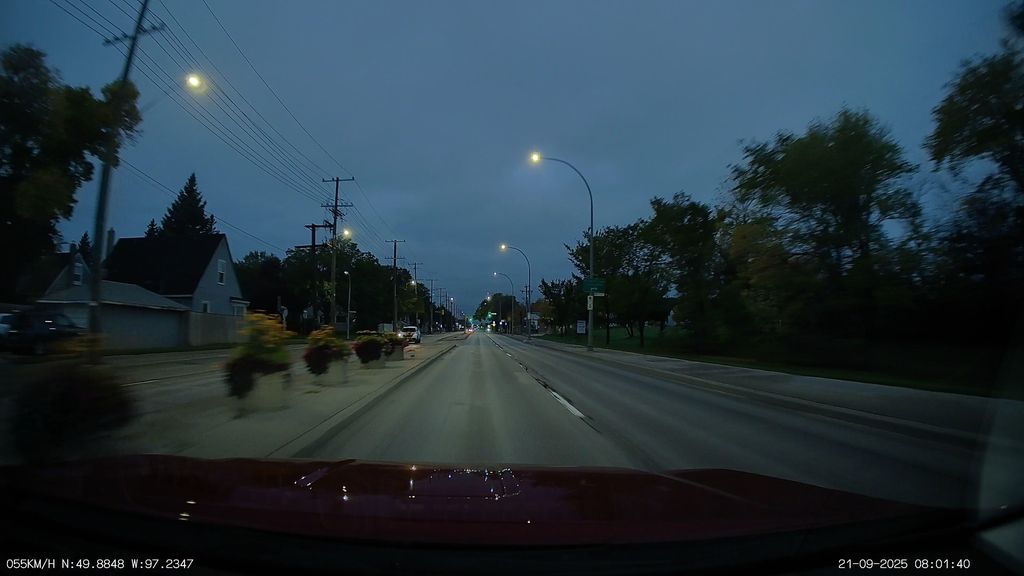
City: winnipeg